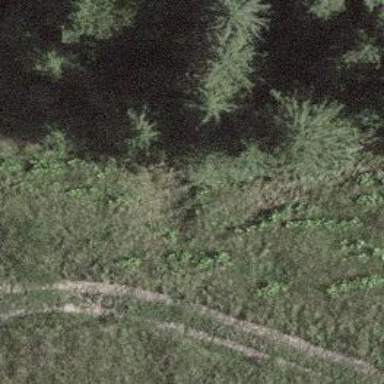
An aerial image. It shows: Path.